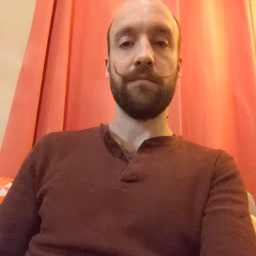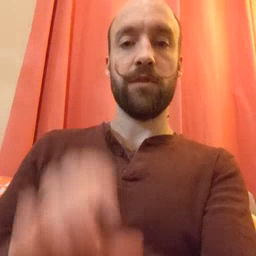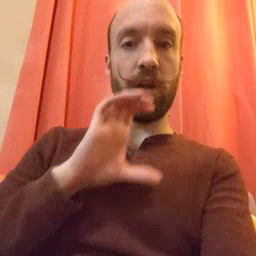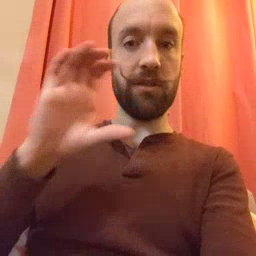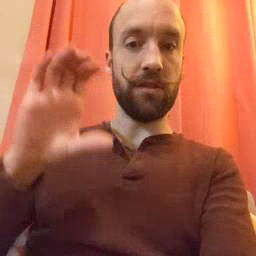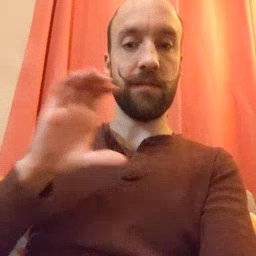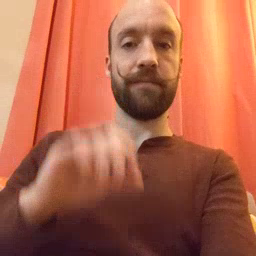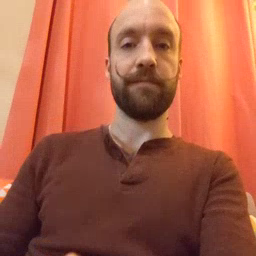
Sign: chocolate